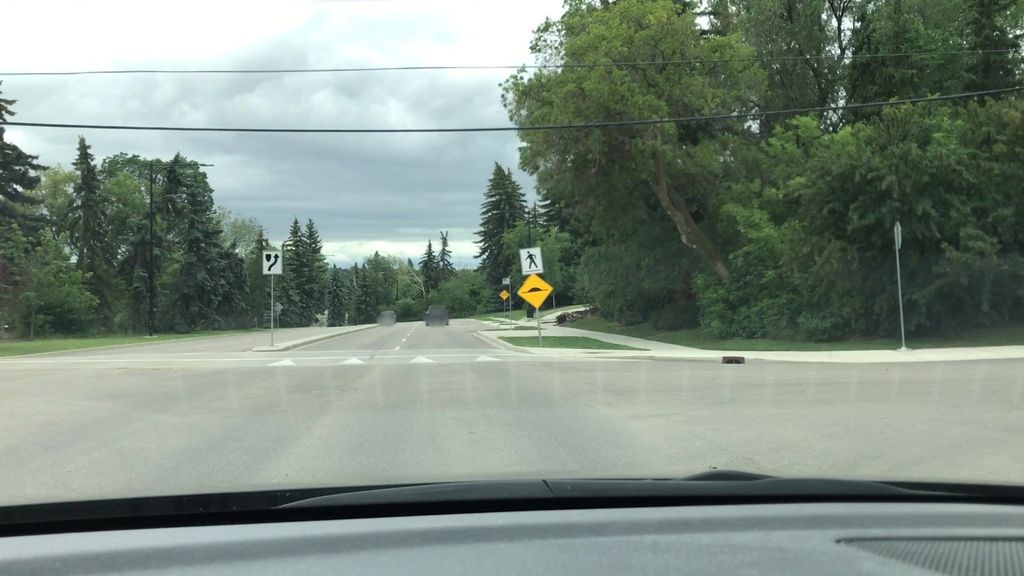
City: edmonton